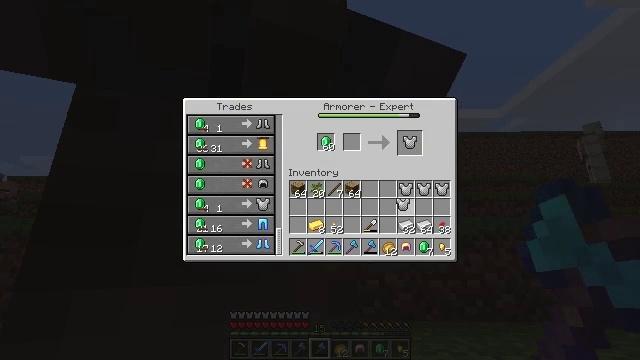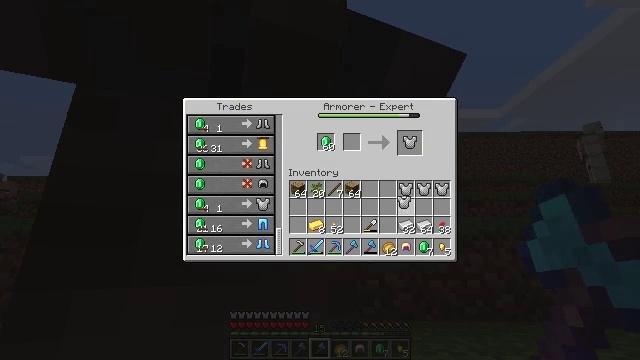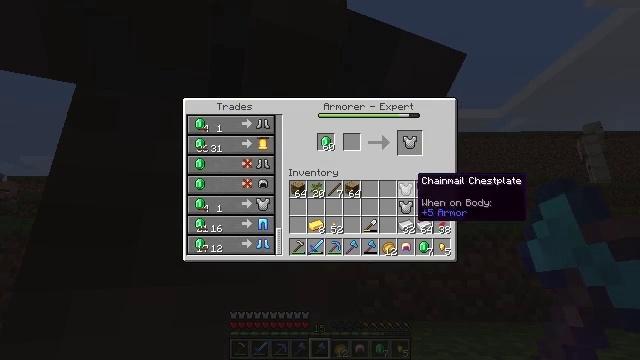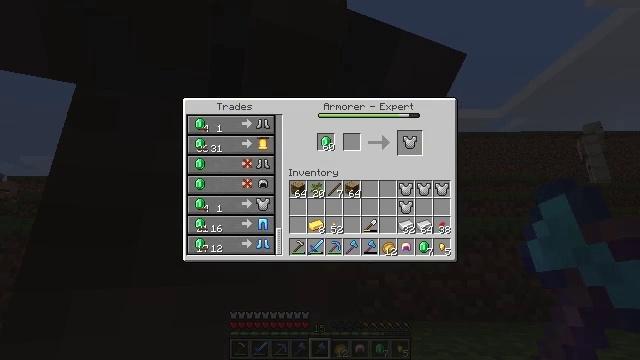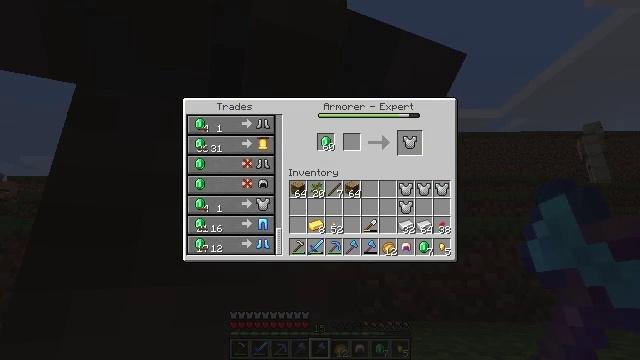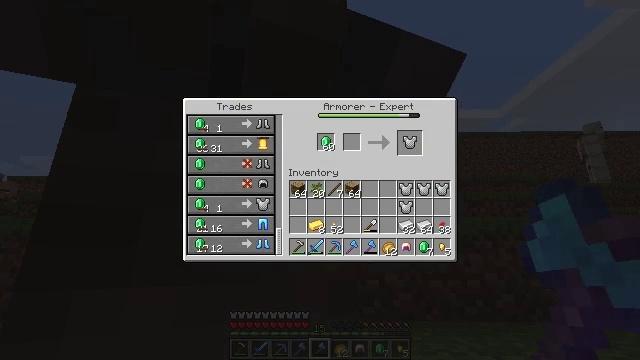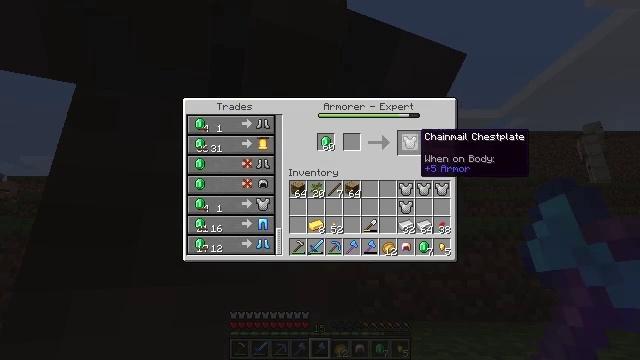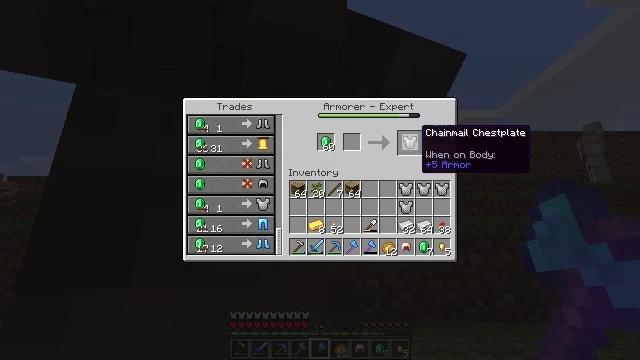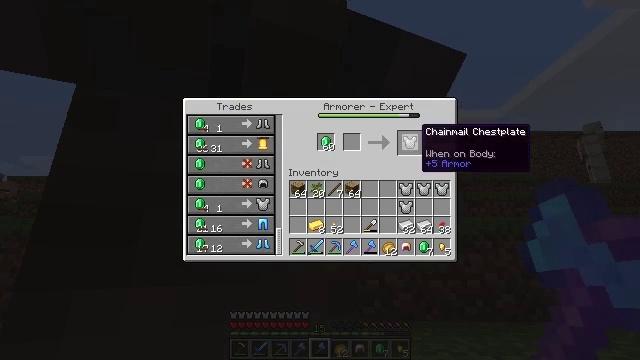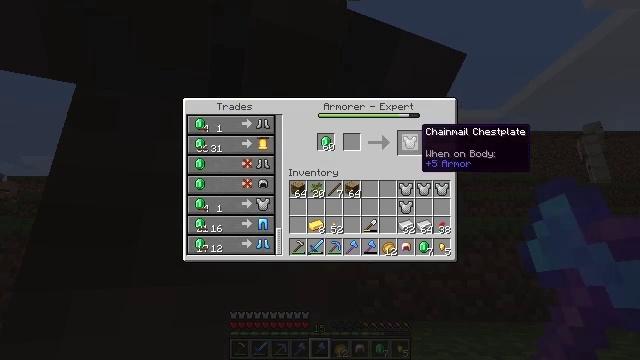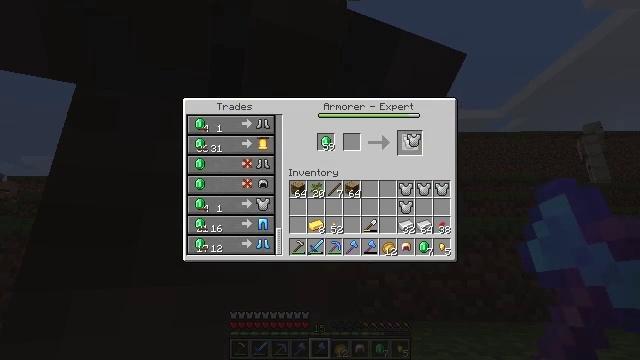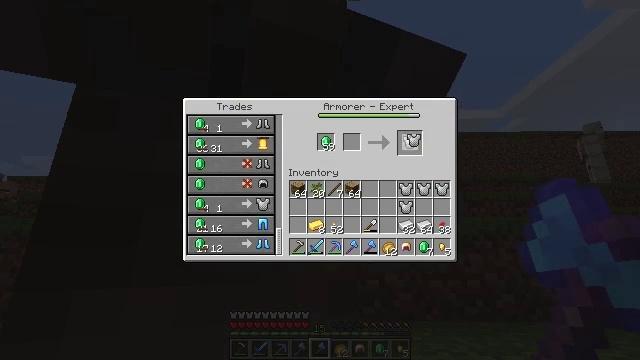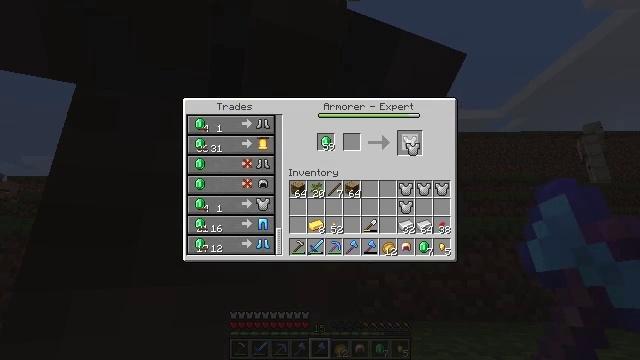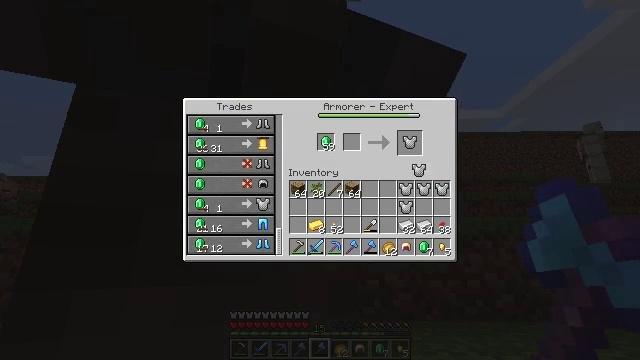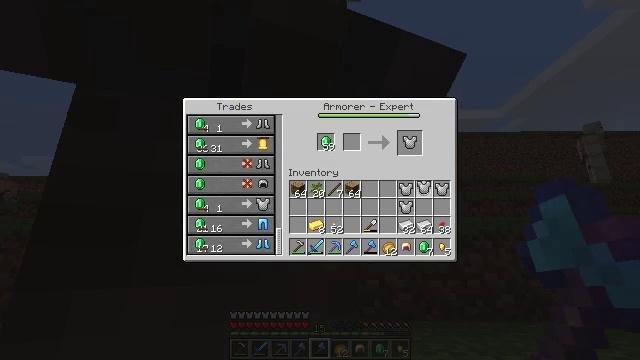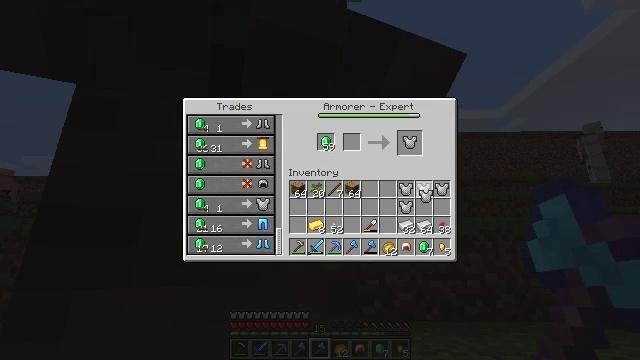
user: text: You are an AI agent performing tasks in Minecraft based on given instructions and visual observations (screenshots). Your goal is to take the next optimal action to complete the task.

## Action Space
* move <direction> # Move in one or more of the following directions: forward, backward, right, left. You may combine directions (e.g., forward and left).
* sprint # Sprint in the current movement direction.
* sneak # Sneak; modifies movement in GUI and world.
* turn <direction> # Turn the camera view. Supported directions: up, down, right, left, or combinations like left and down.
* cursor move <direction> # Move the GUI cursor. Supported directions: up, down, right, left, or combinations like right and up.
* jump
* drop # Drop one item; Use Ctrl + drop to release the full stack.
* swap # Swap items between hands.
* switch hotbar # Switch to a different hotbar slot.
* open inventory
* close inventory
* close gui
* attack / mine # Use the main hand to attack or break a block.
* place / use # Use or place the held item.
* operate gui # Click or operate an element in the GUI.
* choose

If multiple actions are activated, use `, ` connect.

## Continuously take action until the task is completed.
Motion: motion action
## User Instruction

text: Assemble a chainmail chestplate at the crafting table.
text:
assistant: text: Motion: operate gui
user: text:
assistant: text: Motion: cursor move up
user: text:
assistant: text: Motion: cursor move up
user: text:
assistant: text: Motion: cursor move up
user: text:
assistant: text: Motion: cursor move up
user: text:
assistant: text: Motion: cursor move up
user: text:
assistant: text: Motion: no_op
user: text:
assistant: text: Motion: no_op
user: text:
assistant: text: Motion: no_op
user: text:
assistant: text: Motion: operate gui
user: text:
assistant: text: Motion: operate gui
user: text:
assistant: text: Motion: cursor move down, operate gui
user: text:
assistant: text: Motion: cursor move down
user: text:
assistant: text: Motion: cursor move down
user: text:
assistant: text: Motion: cursor move down
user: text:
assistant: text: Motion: no_op
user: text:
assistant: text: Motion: no_op
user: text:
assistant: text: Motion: no_op
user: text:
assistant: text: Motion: no_op
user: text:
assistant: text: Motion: no_op
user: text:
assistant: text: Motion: operate gui
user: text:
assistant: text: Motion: operate gui
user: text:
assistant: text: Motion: operate gui
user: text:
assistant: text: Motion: no_op
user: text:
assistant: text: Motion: cursor move up
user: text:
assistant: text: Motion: cursor move up
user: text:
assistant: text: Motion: cursor move up
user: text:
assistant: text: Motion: cursor move up
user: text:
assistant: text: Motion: no_op
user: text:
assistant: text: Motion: no_op